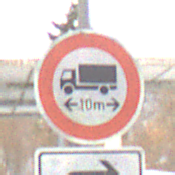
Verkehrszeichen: TatsaechlicheLaenge
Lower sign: RichtungsangabeDurchPfeile5
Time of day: MorningAfternoon
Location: Roofed (Suburban)
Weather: PartlyCloudy
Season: Winter
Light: Natural